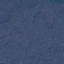
Label: Forest